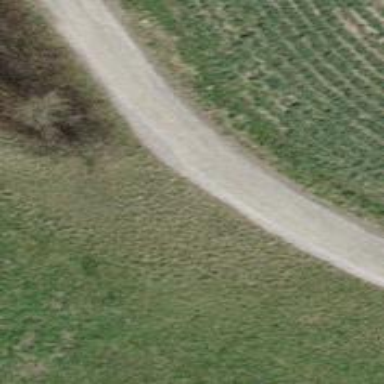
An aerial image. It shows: Unpaved track with grade3 tracktype.